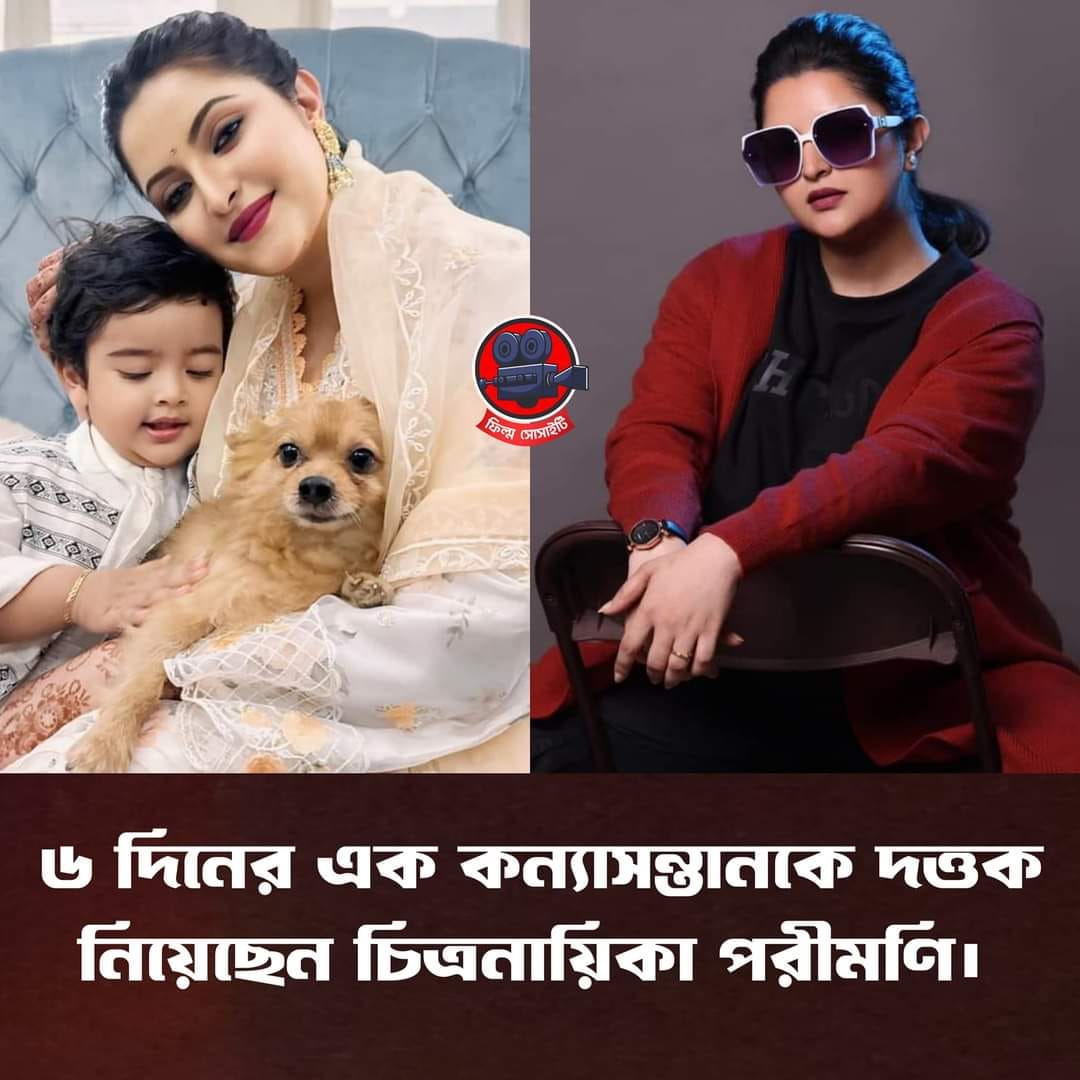
Text: ৬ দিনের এক কন্যাসন্তানকে দত্তক নিয়েছেন চিত্রনয়িকা পরীমণি
Label: Non Hate